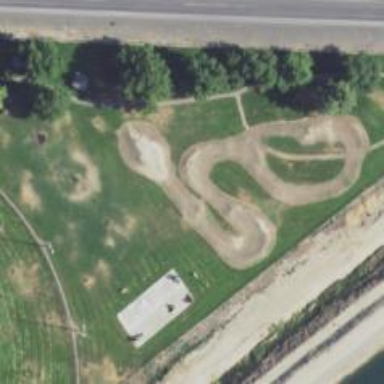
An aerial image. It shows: Cycling track for leisure and sports activities.